Aerial crown-view tile of a tropical tree (Barro Colorado Island, Panama), acquired 20250616:
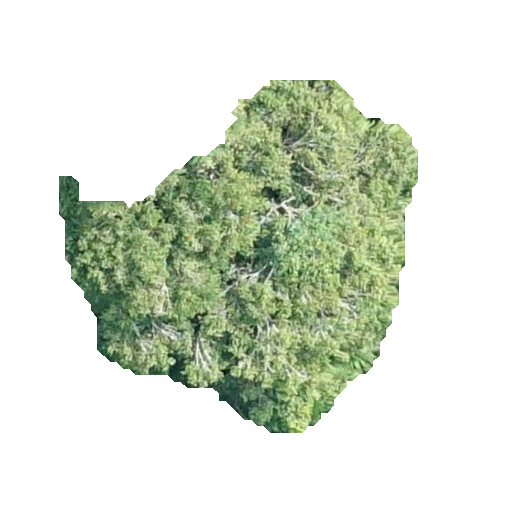
Species: Protium stevensonii
GBIF accepted scientific name: Tetragastris panamensis
Crown area: 118.779 m²